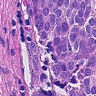
Metastatic tissue present: yes